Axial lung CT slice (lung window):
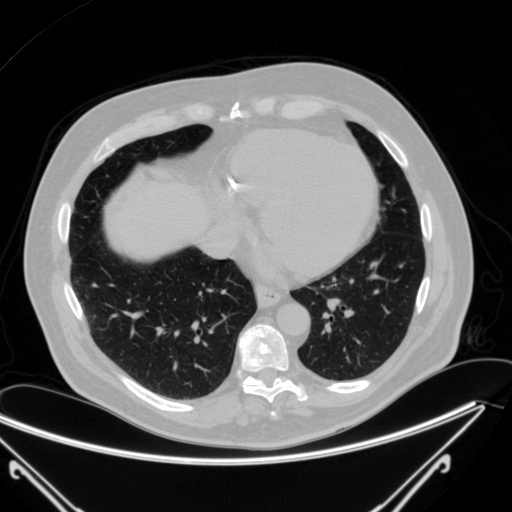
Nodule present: no